Field crop: maize
Growth stage: 2
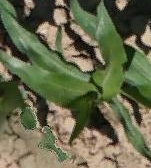
Species: maize